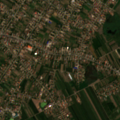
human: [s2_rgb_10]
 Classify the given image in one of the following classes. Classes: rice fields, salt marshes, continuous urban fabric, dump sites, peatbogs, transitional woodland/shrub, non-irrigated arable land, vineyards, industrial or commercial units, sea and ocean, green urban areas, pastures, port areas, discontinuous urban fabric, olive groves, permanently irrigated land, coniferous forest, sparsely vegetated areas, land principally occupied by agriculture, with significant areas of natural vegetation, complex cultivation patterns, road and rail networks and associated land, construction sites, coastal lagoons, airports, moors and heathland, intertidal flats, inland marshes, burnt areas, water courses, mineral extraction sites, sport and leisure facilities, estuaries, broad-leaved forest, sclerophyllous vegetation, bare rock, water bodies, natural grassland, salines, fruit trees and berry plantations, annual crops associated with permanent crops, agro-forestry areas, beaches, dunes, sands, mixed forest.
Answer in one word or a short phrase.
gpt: discontinuous urban fabric, non-irrigated arable land, complex cultivation patterns